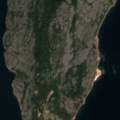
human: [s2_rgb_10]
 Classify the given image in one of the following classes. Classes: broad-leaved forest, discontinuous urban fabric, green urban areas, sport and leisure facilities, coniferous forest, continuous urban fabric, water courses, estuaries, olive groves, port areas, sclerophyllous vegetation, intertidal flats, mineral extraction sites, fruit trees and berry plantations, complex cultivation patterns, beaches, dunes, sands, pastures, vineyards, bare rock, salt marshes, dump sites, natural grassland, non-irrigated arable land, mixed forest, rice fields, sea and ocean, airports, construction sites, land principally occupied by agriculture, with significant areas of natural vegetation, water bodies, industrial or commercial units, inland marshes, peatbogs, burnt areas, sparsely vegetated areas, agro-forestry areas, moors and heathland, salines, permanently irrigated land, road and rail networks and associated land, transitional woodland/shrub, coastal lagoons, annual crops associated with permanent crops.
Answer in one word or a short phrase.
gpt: transitional woodland/shrub, bare rock, sea and ocean